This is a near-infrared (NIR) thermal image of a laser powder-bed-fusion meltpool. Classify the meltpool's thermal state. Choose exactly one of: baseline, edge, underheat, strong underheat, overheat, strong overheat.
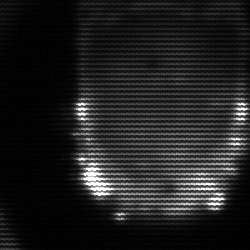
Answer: baseline